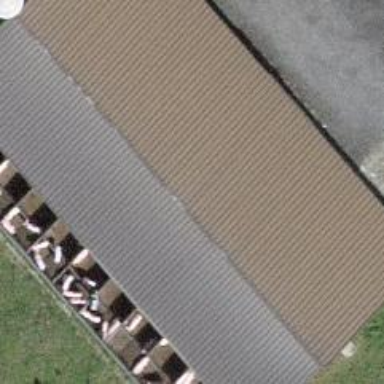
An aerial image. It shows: Sty building.